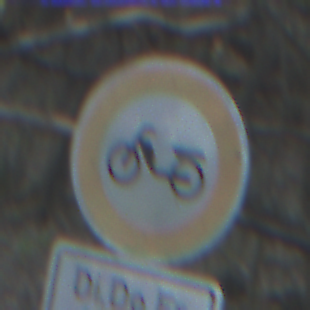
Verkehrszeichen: VerbotMofas
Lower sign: ZeitangabenMitBeschraenkungAufWochentage3
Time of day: SunriseSunset
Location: Outdoor (Nature)
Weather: Clear
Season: Winter
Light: Natural